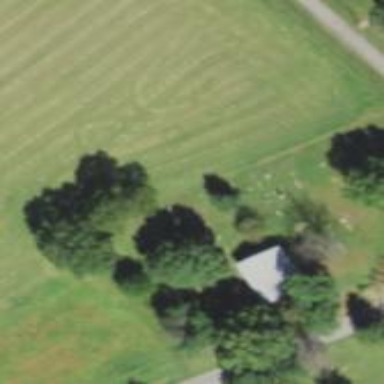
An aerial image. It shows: Grave yard.